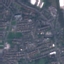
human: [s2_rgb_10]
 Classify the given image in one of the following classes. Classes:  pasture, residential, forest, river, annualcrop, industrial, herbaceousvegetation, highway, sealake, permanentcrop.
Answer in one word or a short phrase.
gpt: Residential